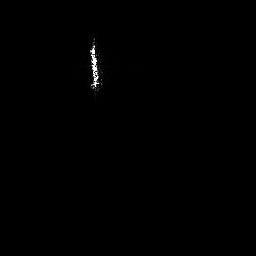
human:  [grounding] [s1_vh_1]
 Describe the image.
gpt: In the satellite image, there is  <ref>1 medium ship </ref> <box>[[33, 16, 38, 33, 0]]</box> located at top.